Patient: sex M, age 73
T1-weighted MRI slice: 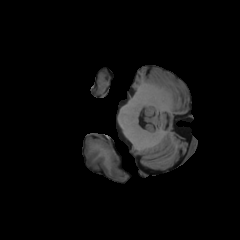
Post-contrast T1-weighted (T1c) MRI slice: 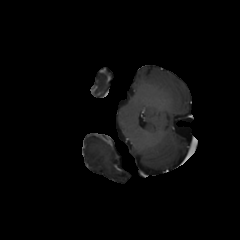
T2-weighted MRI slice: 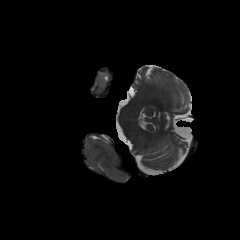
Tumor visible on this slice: no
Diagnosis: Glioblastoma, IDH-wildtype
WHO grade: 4